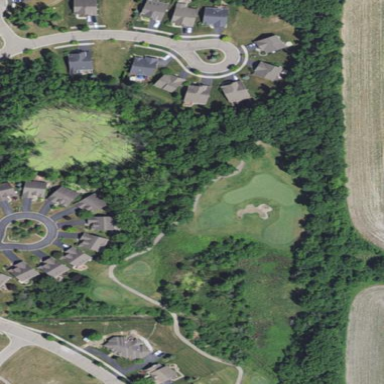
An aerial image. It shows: Rough area on grassy golf course.